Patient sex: M
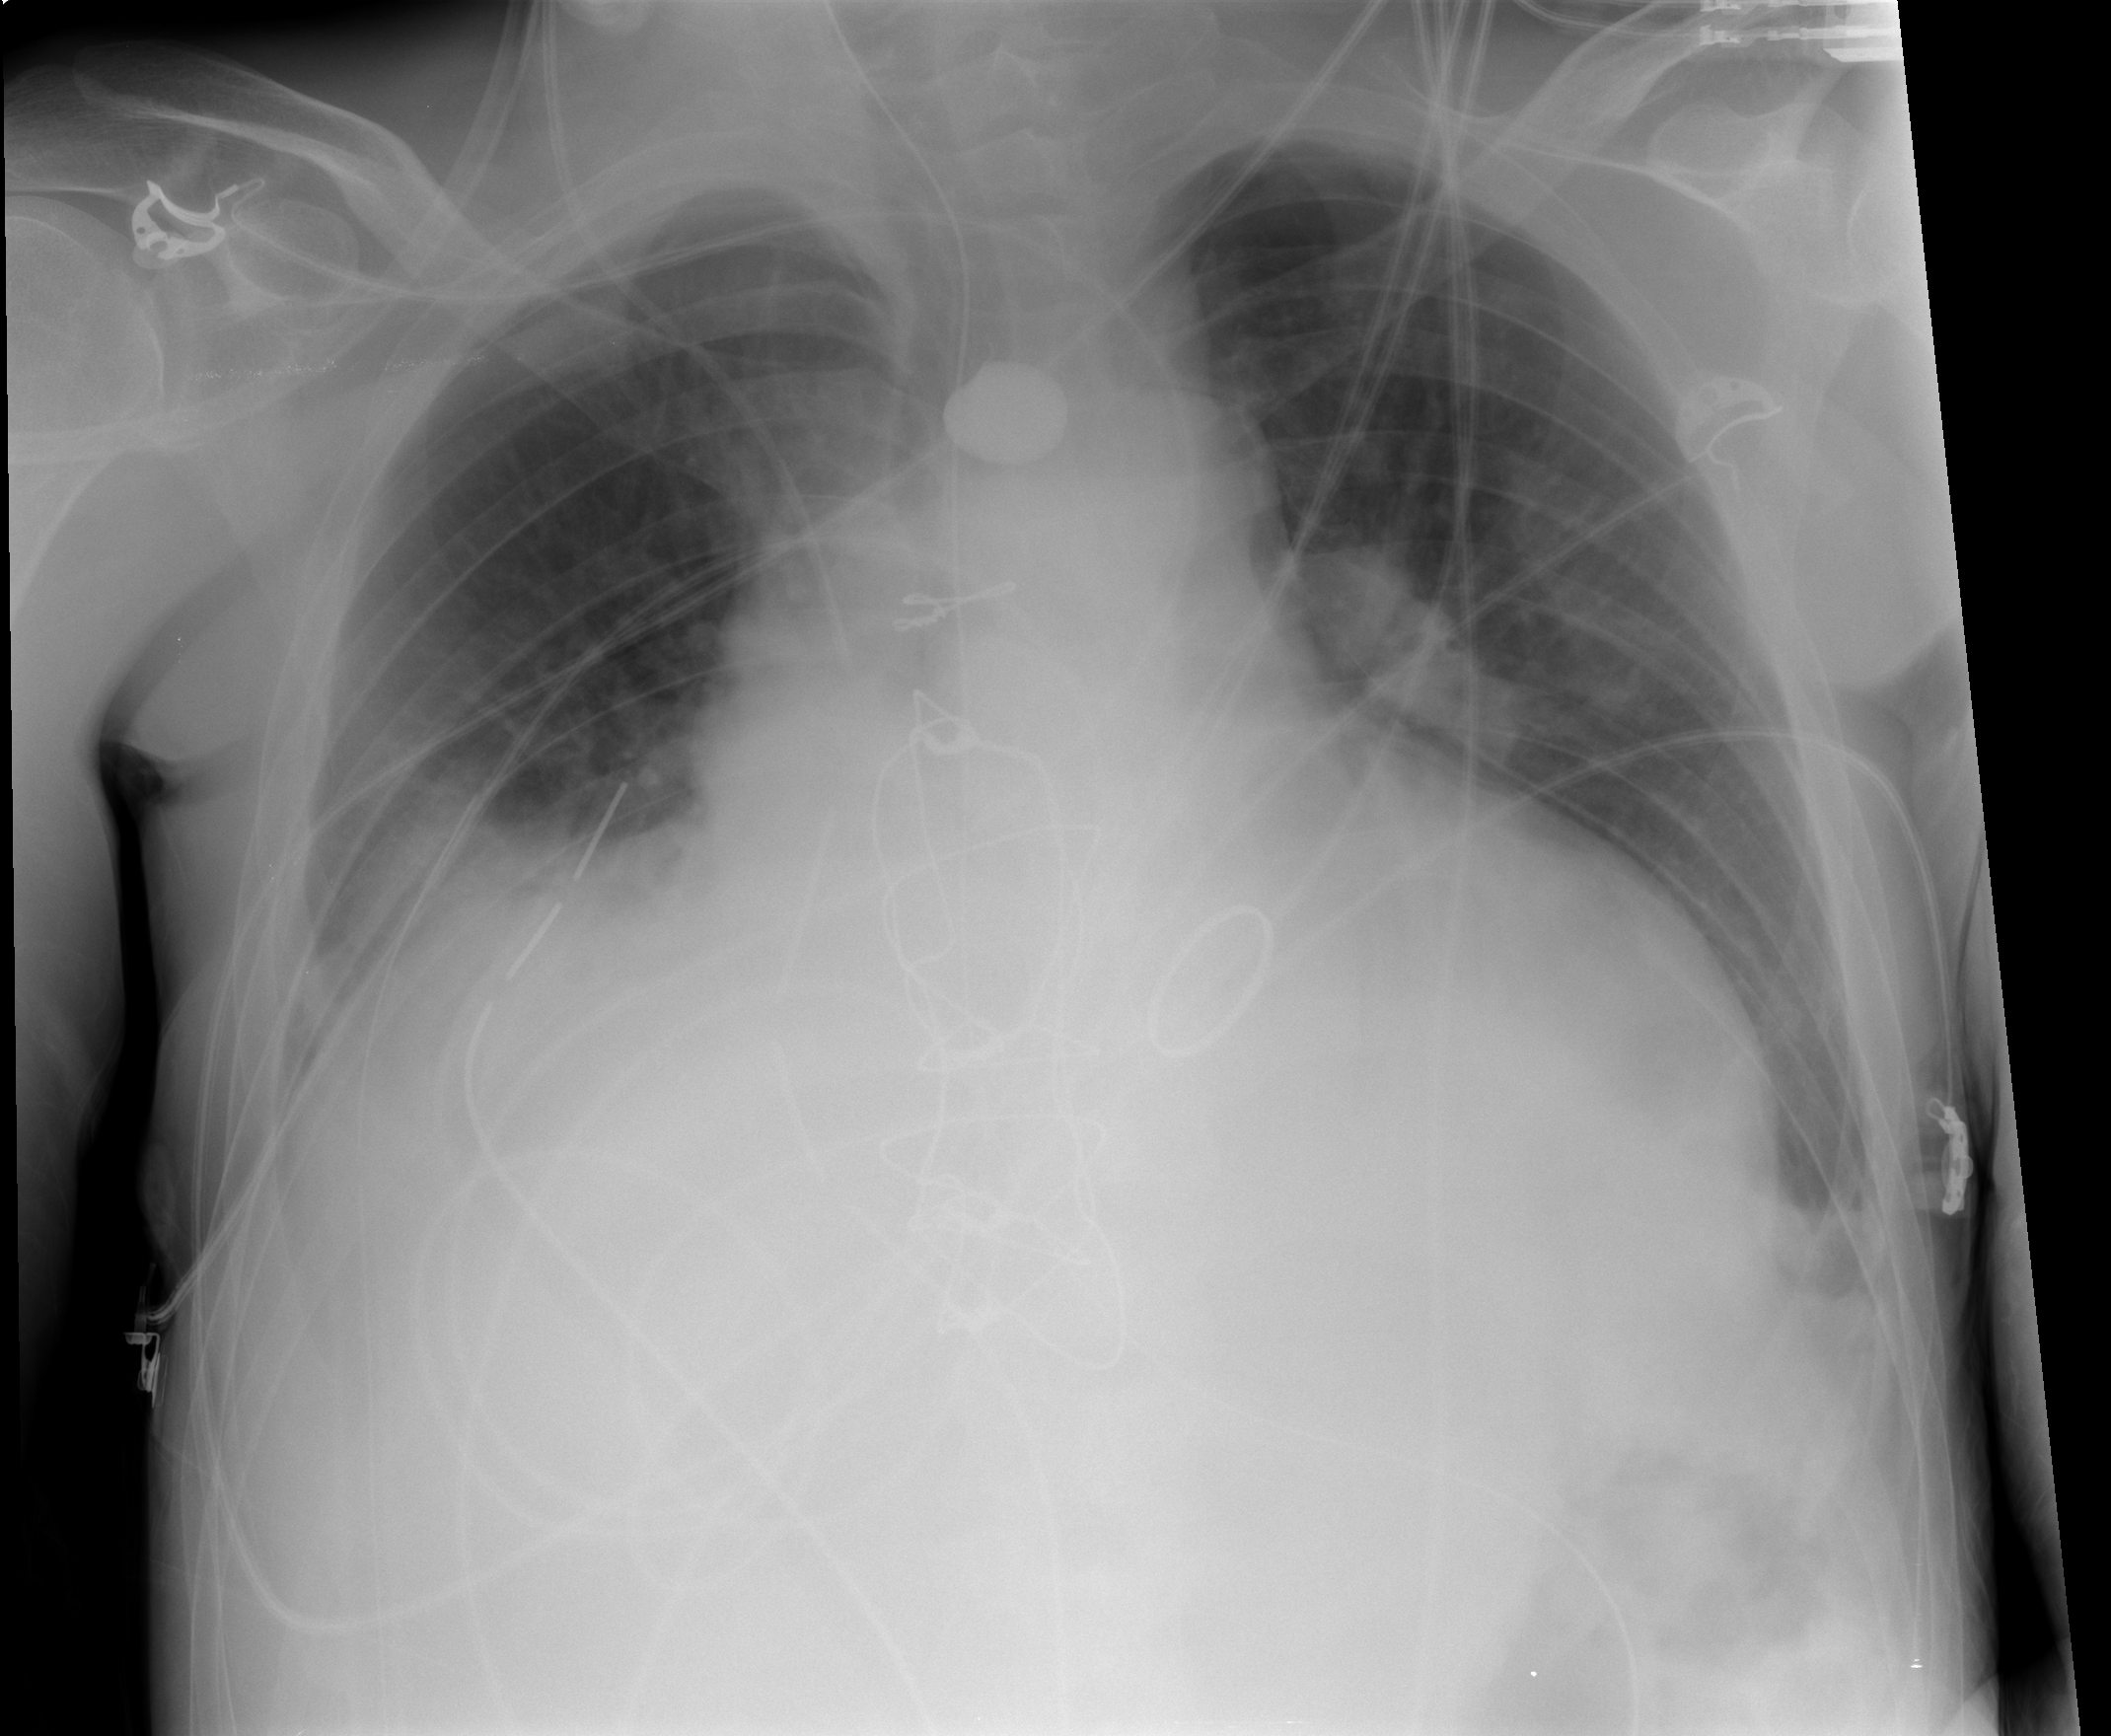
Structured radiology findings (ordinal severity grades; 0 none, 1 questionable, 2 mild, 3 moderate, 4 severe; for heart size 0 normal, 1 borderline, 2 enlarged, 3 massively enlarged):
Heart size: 3
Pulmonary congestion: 2
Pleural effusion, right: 2
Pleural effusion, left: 1
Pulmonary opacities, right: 1
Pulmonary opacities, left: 0
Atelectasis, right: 3
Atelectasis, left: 2